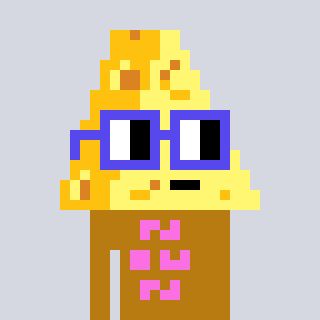
a pixel art character with square blue glasses, a cheese-shaped head and a gold-colored body on a cool background